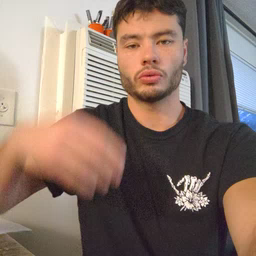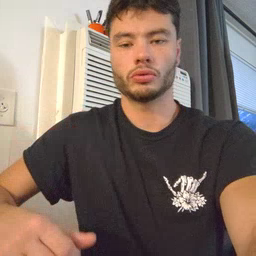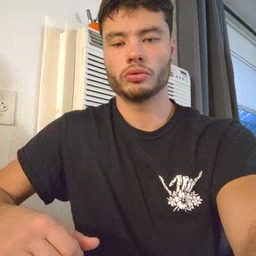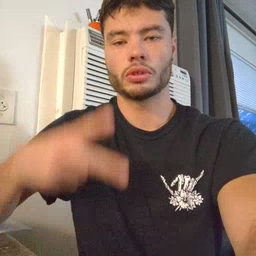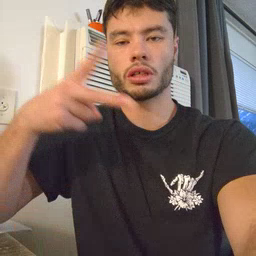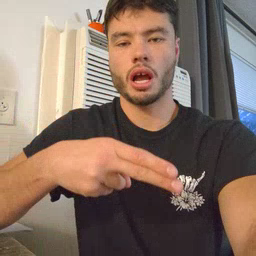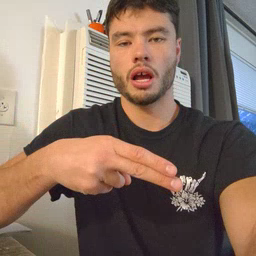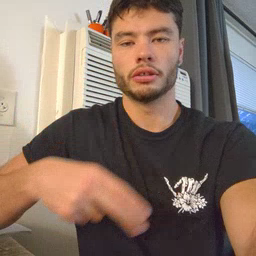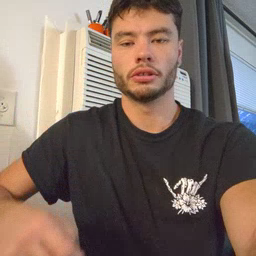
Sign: cut